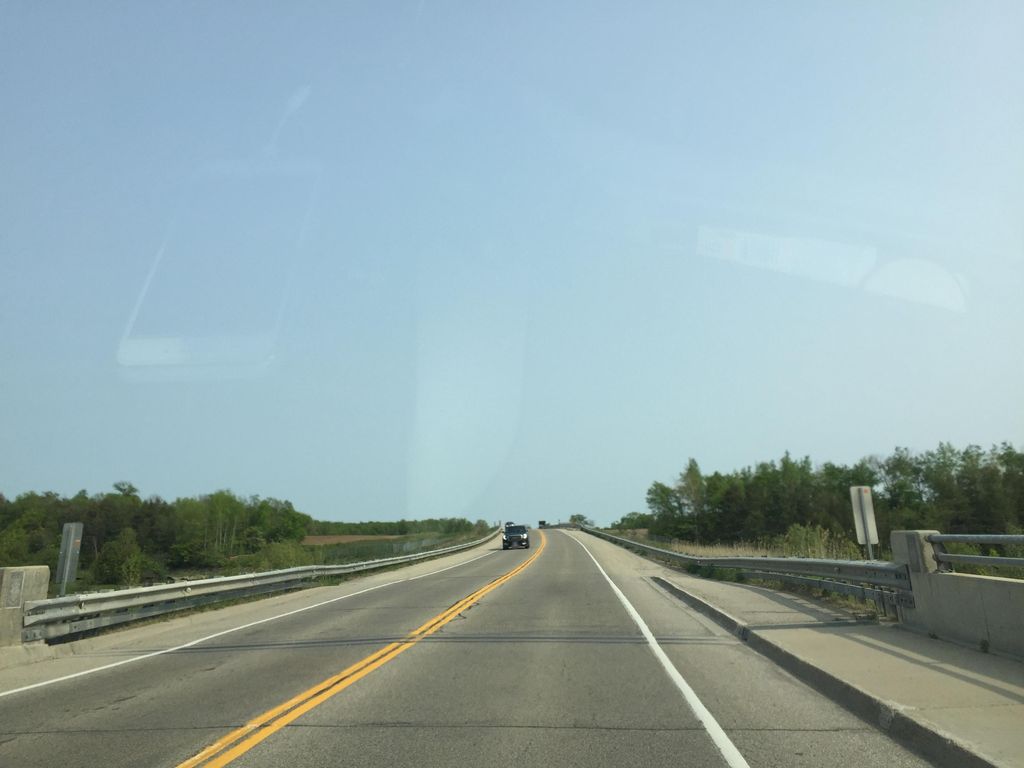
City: kitchener-waterloo